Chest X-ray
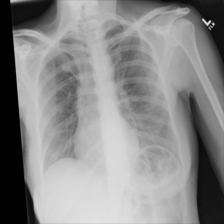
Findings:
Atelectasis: negative
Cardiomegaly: negative
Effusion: negative
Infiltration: negative
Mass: negative
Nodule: negative
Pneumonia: negative
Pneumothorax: negative
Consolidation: negative
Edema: negative
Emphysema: negative
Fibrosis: negative
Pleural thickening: negative
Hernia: negative